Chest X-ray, AP view. Patient: 58 years old, sex M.
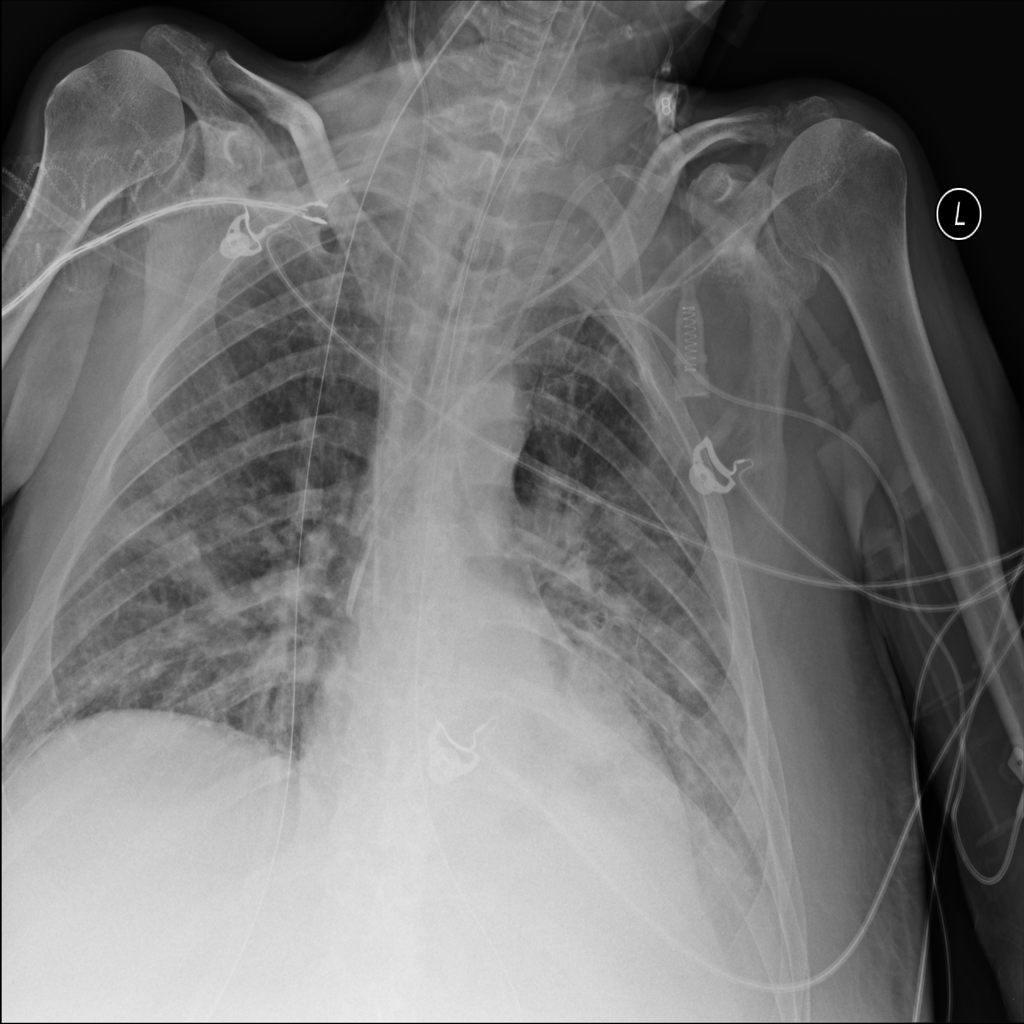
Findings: No Finding